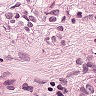
Metastatic tissue present: yes